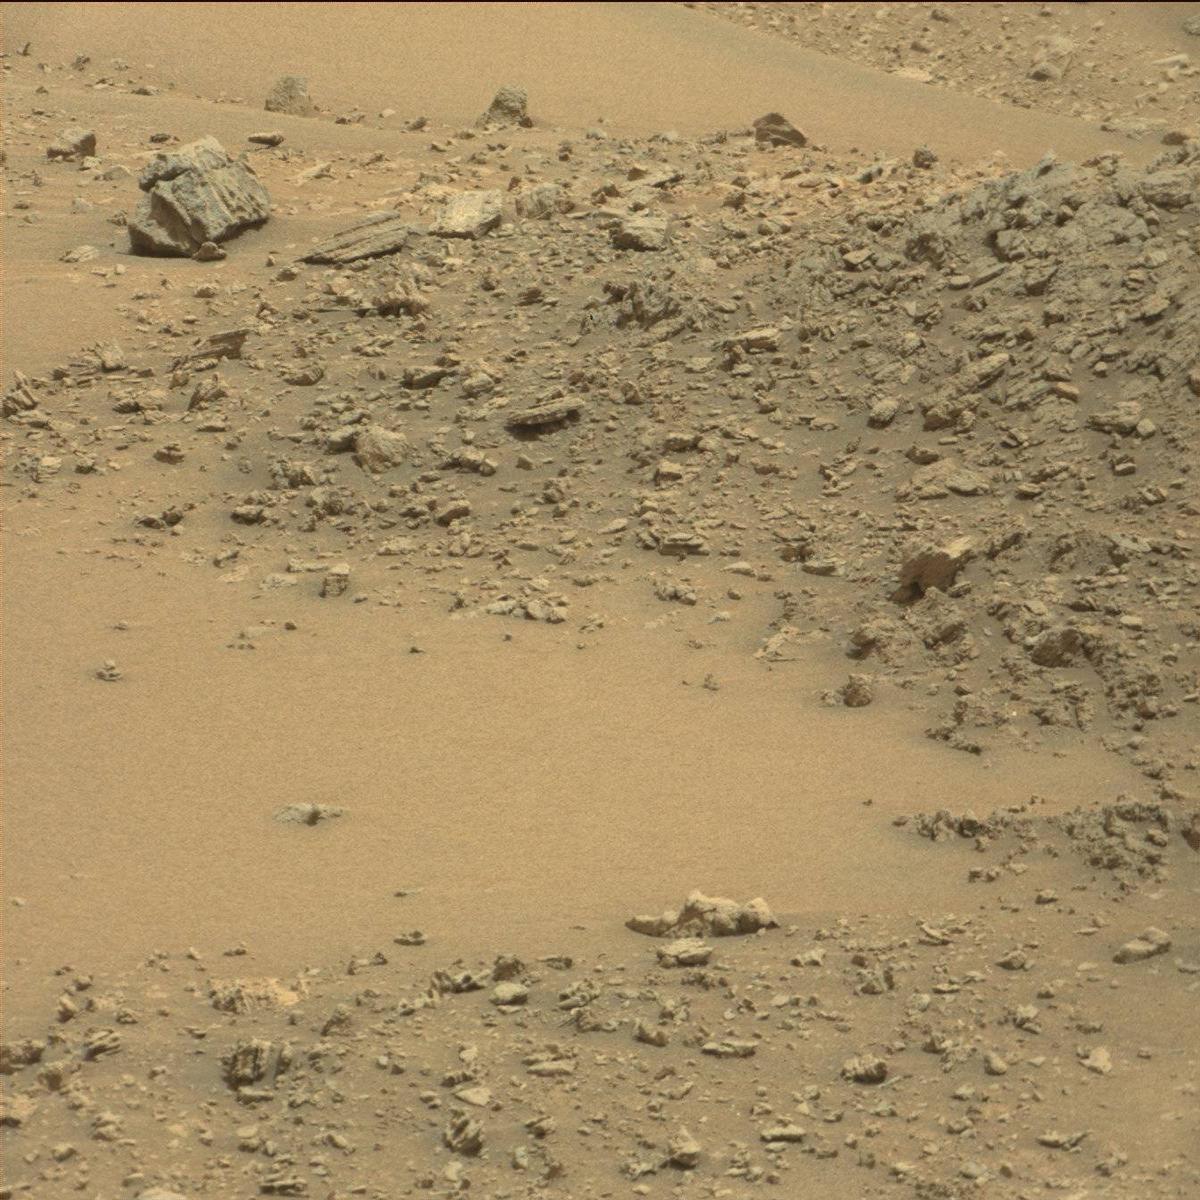
Terrain classes present: Bedrock, Rock, Sand / Soil